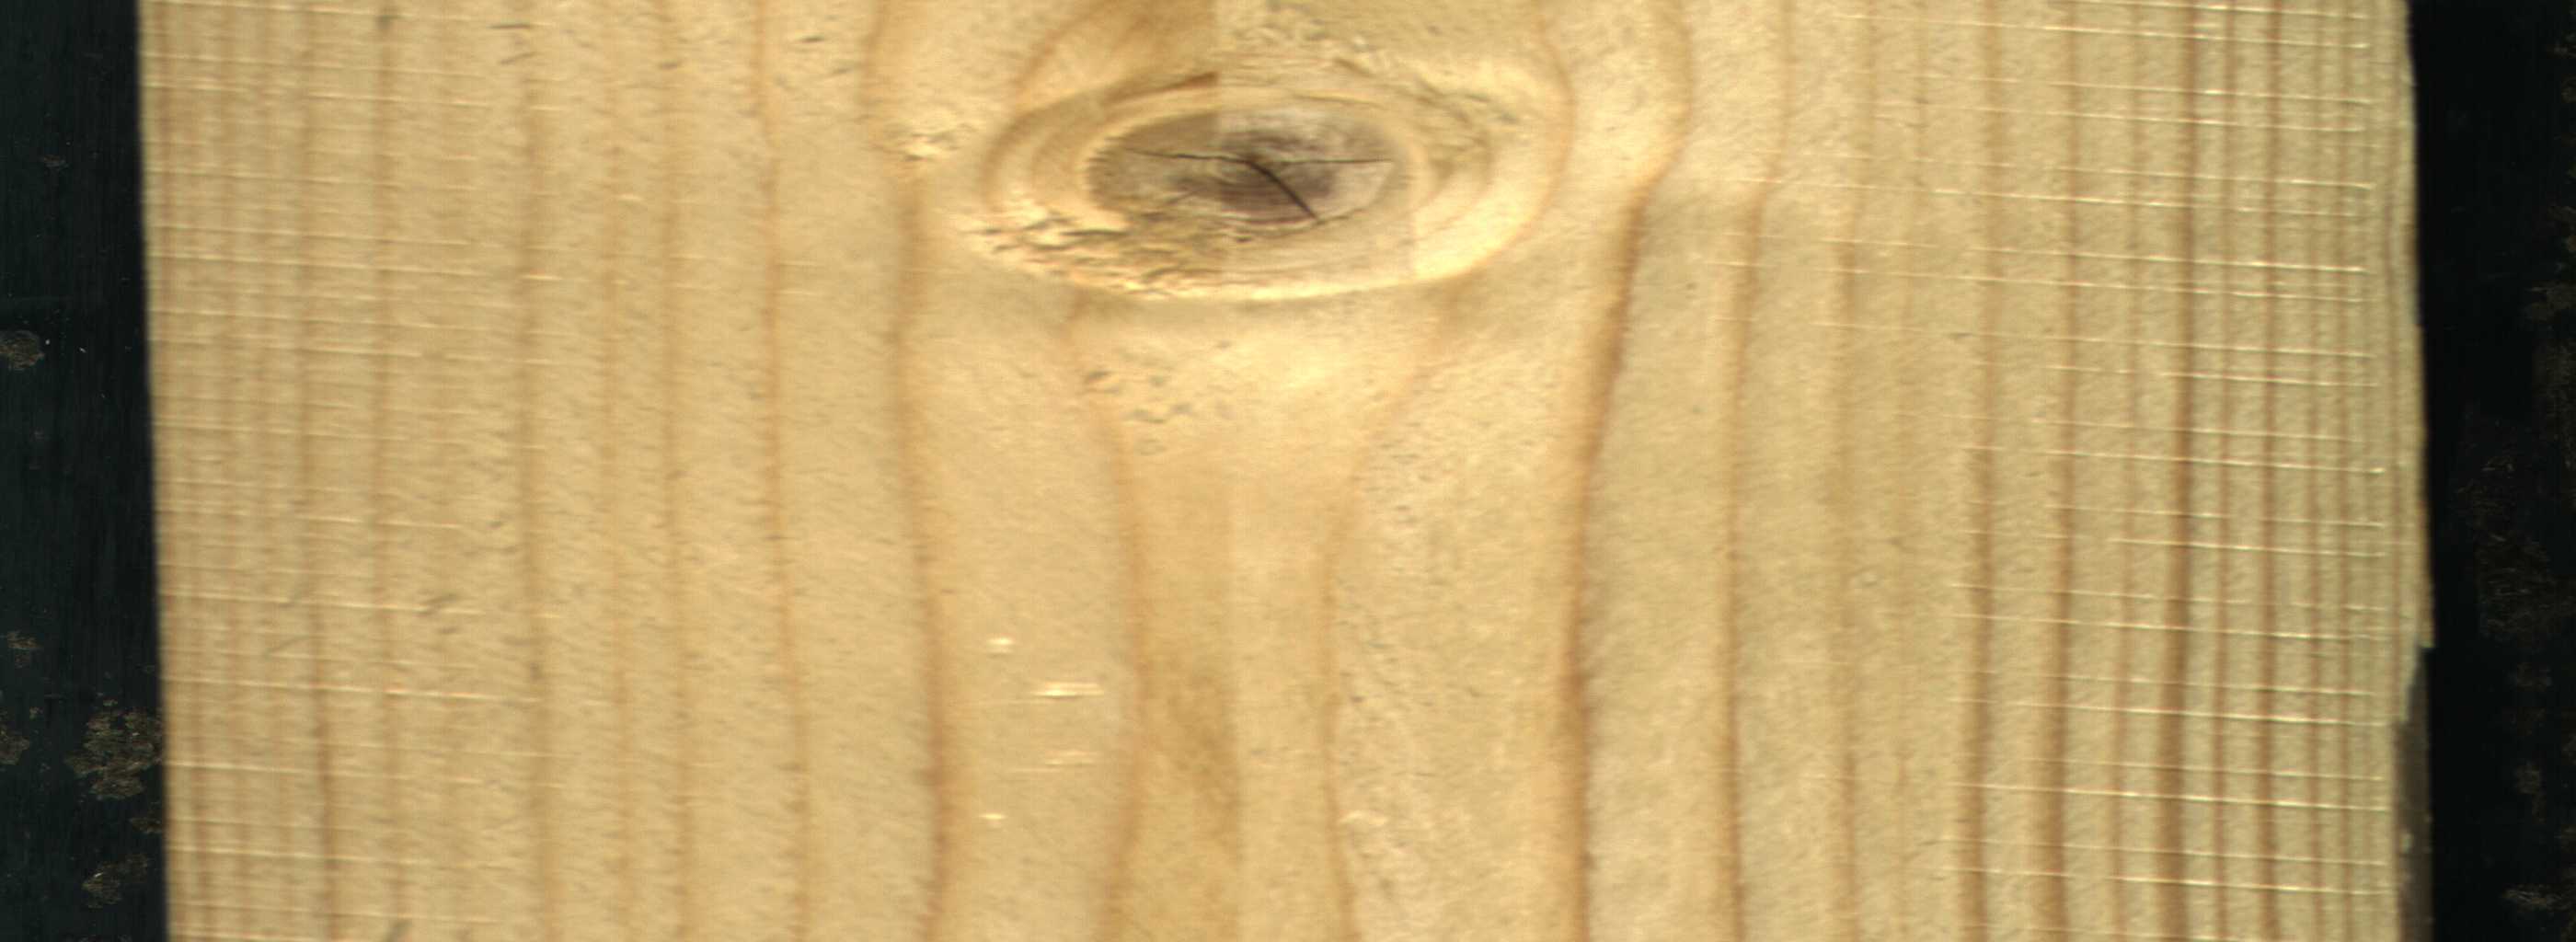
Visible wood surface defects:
knot_with_crack